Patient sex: M
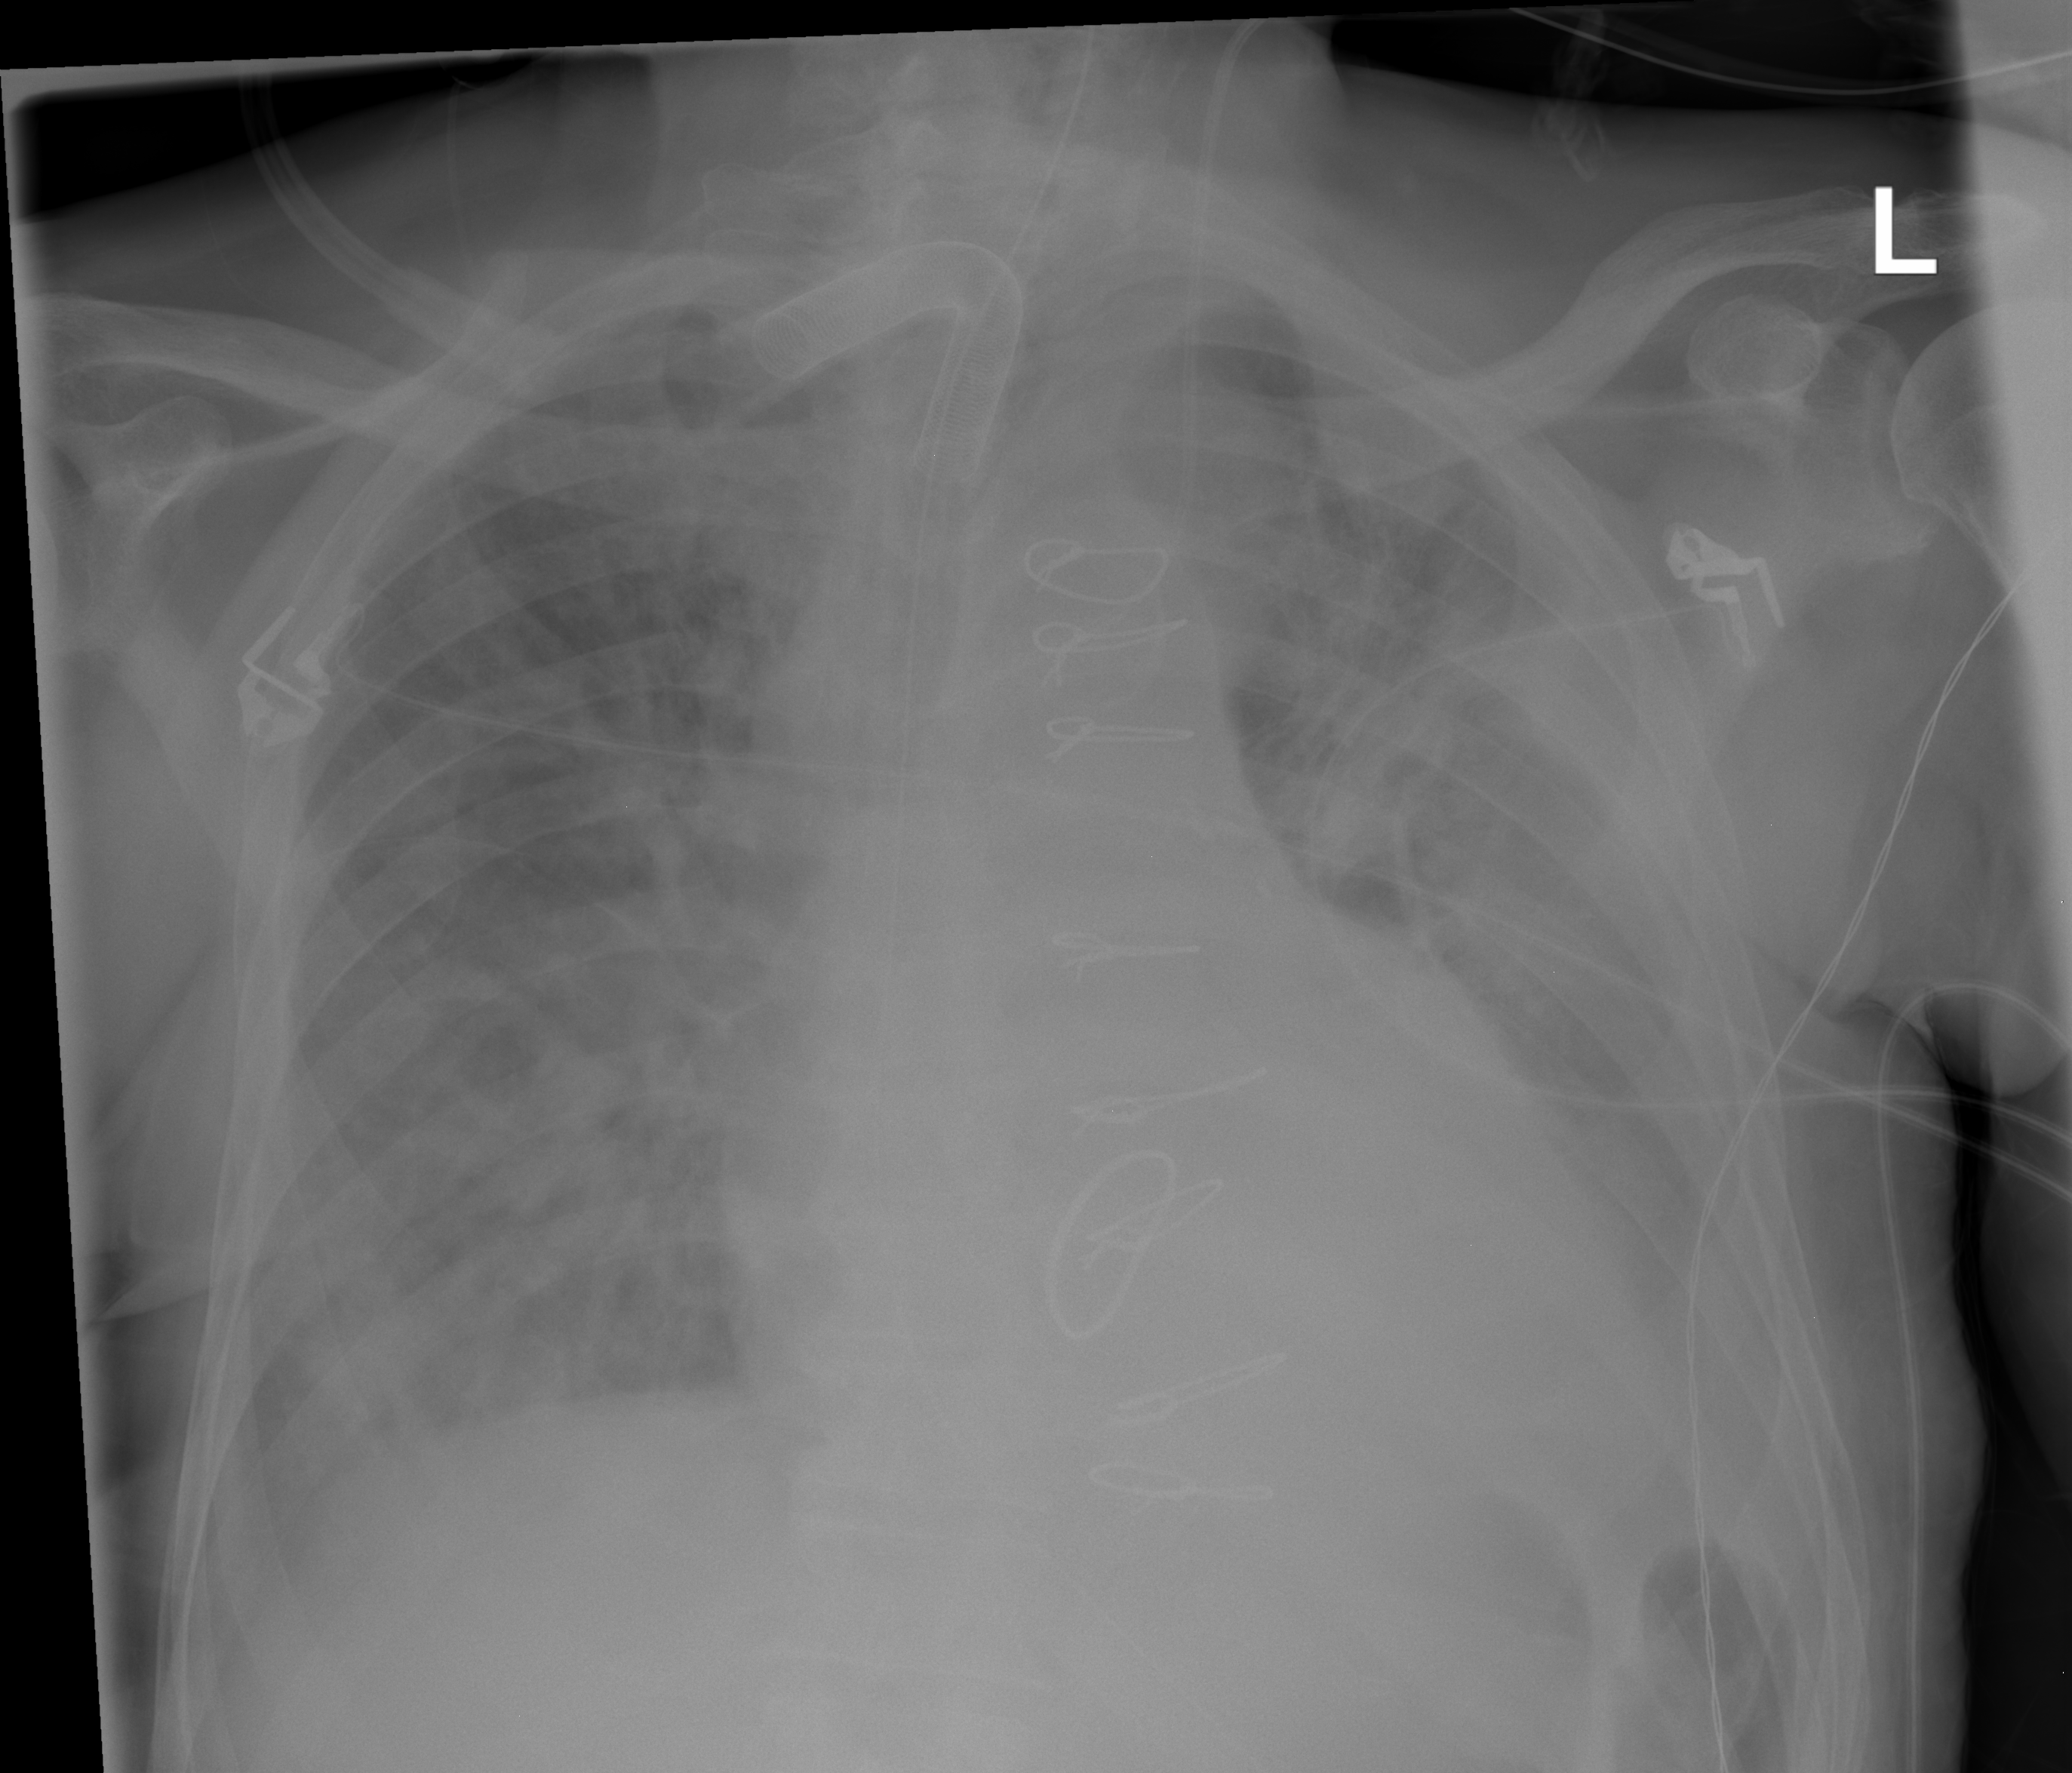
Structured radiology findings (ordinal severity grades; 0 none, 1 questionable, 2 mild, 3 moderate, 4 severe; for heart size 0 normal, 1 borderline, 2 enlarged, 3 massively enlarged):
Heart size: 2
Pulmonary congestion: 2
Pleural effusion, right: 2
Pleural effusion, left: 3
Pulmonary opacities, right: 2
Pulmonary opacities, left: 2
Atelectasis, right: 2
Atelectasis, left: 3